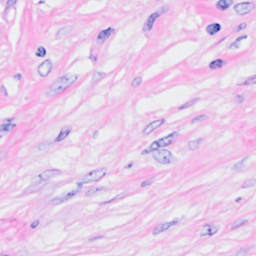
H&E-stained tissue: Breast